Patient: sex F, age 69
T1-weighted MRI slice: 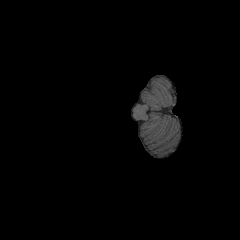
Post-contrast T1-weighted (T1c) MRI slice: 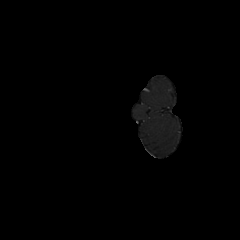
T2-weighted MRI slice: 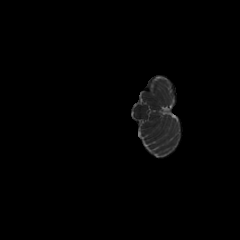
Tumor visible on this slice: no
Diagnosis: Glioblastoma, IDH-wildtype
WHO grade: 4